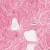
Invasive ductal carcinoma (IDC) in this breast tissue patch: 0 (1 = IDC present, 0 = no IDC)